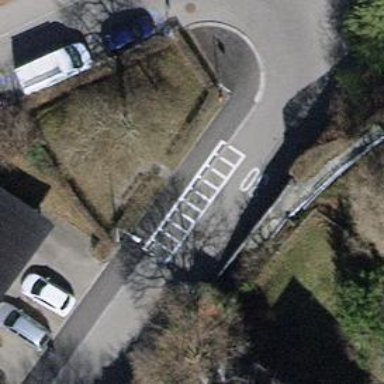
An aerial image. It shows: Bicycle parking facility.